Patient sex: M
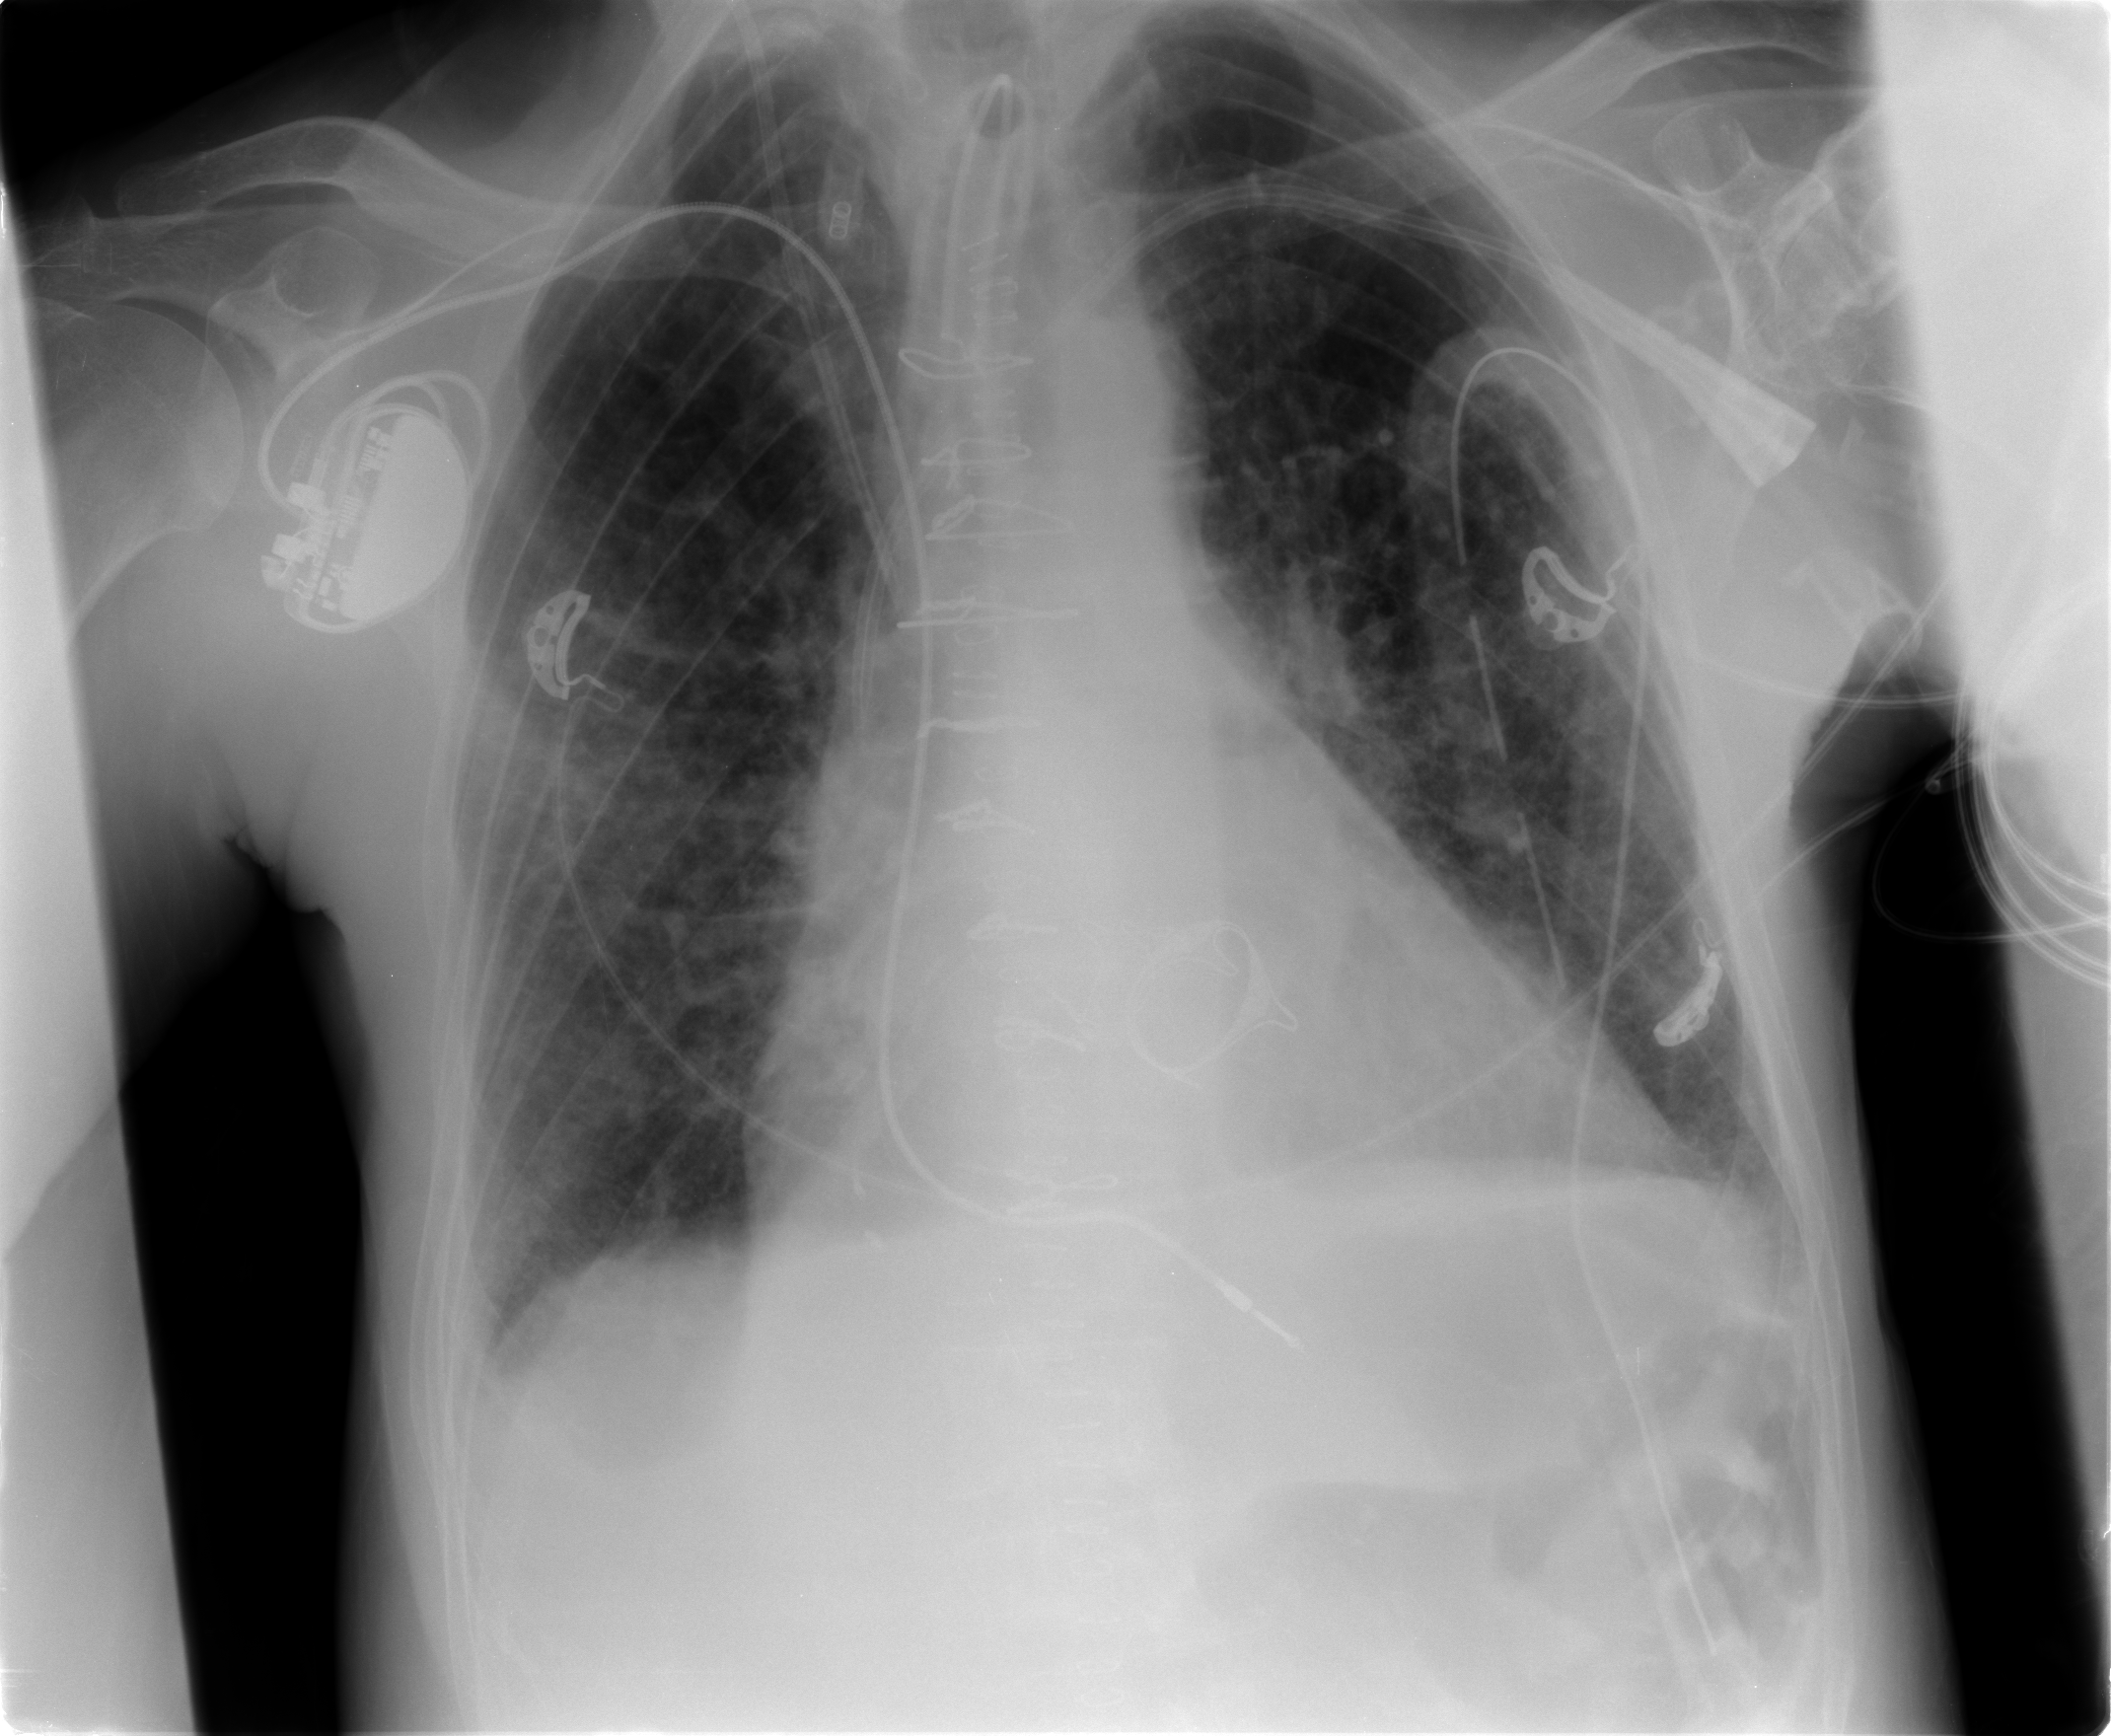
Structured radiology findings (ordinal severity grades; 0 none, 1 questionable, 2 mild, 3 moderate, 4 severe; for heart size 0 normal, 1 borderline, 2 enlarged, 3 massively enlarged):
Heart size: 2
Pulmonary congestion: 2
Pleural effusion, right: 2
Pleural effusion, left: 1
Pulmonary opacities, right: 2
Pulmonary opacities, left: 2
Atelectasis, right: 2
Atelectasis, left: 2